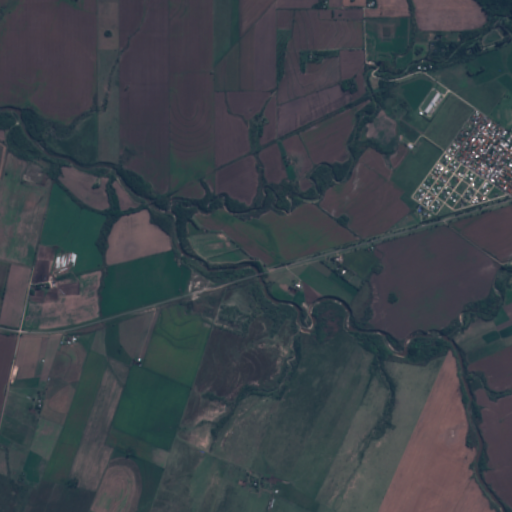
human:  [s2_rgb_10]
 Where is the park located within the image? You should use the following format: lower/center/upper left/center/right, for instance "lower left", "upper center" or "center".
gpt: The park is located in the upper right of the image.
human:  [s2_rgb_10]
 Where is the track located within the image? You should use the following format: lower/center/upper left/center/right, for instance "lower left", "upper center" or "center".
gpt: The track is located in the upper right of the image.
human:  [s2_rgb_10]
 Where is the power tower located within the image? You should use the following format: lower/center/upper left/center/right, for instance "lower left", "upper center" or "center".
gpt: There is no power tower in the image.